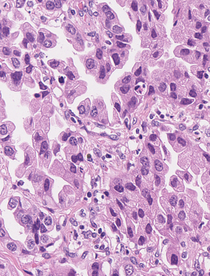
Tumor epithelial tissue: yes
Tumor-associated stroma tissue: yes
Normal tissue: no